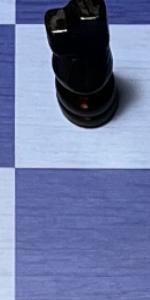
Label: Empty